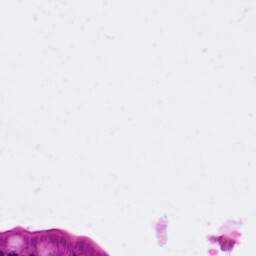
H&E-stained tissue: Pancreatic